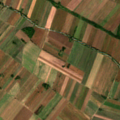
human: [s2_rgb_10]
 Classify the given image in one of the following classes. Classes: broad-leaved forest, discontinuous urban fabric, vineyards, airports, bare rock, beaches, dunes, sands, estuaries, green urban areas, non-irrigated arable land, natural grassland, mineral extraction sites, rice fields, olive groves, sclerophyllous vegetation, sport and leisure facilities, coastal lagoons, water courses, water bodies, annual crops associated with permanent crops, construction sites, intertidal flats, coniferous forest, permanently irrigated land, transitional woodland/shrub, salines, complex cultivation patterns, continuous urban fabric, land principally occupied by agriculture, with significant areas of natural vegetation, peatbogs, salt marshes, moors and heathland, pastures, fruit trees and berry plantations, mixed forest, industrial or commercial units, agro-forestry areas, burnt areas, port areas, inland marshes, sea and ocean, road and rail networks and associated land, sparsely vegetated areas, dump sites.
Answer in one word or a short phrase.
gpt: non-irrigated arable land